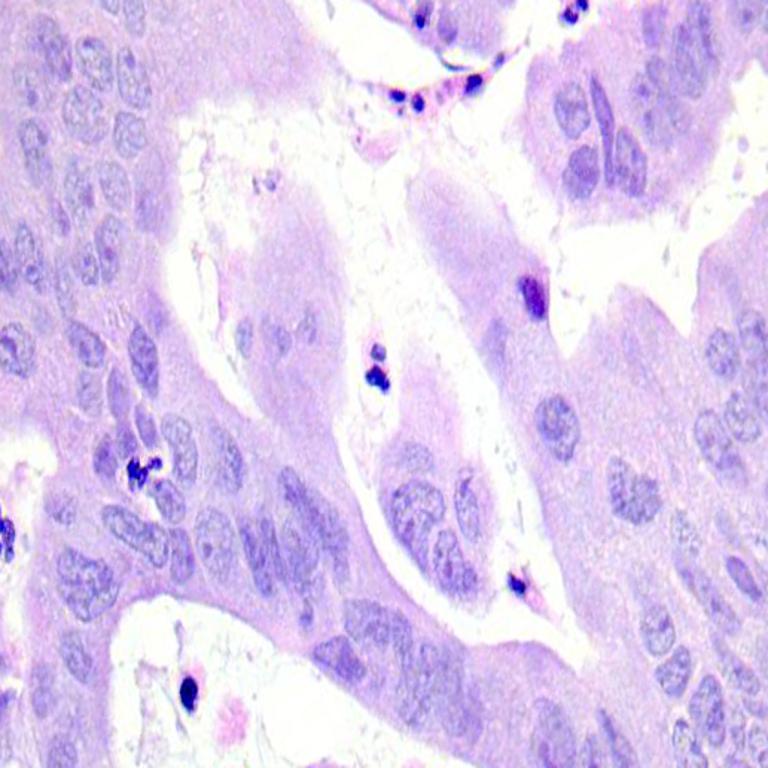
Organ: colon
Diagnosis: adenocarcinomas